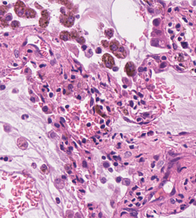
Tumor epithelial tissue: yes
Tumor-associated stroma tissue: yes
Normal tissue: no